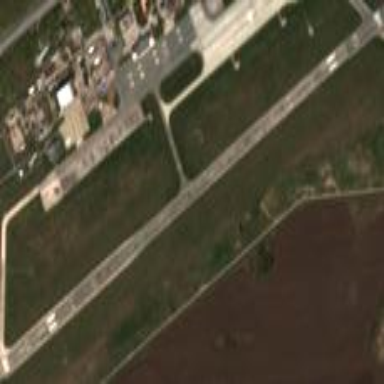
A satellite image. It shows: Runway in airport area.